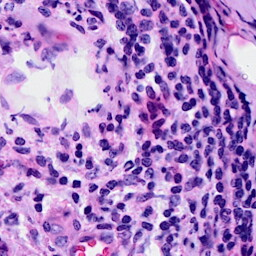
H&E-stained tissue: Breast